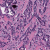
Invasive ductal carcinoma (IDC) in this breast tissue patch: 1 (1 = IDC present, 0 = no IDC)